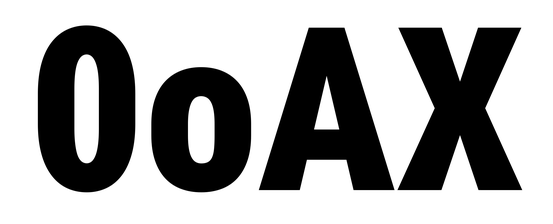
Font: Roboto_Condensed_Black